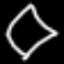
Label: diamond